Question: I have an ember.js app that I would like to use jquery ui's sortable widget on. My view looks like
'''
<ul id="sort-container">
{{#each content}}
<li>{{title}}</li>
{{/each}}
</ul>
'''
Sorting works fine, until one of the bindings needs to update. The problem is that each '<li>' gets surrounded by ember's infamous metamorph '<script>' tags. See the actual DOM generated in this image

Is there an way to make these two play nicely together?
Is there a way to force the view to repaint? I could easily implement that after the sortable 'deactivate' event is fired.
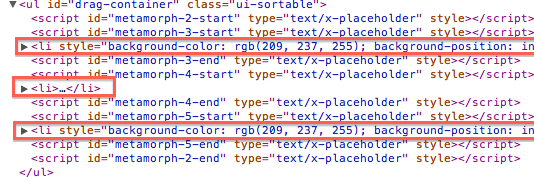
Answer: It seems to me that using Ember.CollectionView, could solve this. So I gave a try. It seems to work: <URL>
handlebars:
'''
<script type="text/x-handlebars">
{{view App.JQuerySortableView content=model}}
<a {{action removeItem}}>Remove Second Item</a>
</script>
<script type="text/x-handlebars" data-template-name='jquery-sortable-item'>
{{view.content.title}}
</script>
'''
javascript:
'''
App = Ember.Application.create();
App.ApplicationController = Ember.ArrayController.extend({
removeItem: function() {
this.removeAt(1);
}
});
App.ApplicationRoute = Ember.Route.extend({
model: function() {
return [
{id: 1, title:'Test 1'},
{id: 2, title:'Test 2'},
{id: 3, title:'Test 3'}
];
}
});
App.JQuerySortableItemView = Ember.View.extend({
templateName: 'jquery-sortable-item'
});
App.JQuerySortableView = Ember.CollectionView.extend({
tagName: 'ul',
itemViewClass: App.JQuerySortableItemView,
didInsertElement: function(){
this._super();
this.$().sortable().disableSelection();
}
});
'''